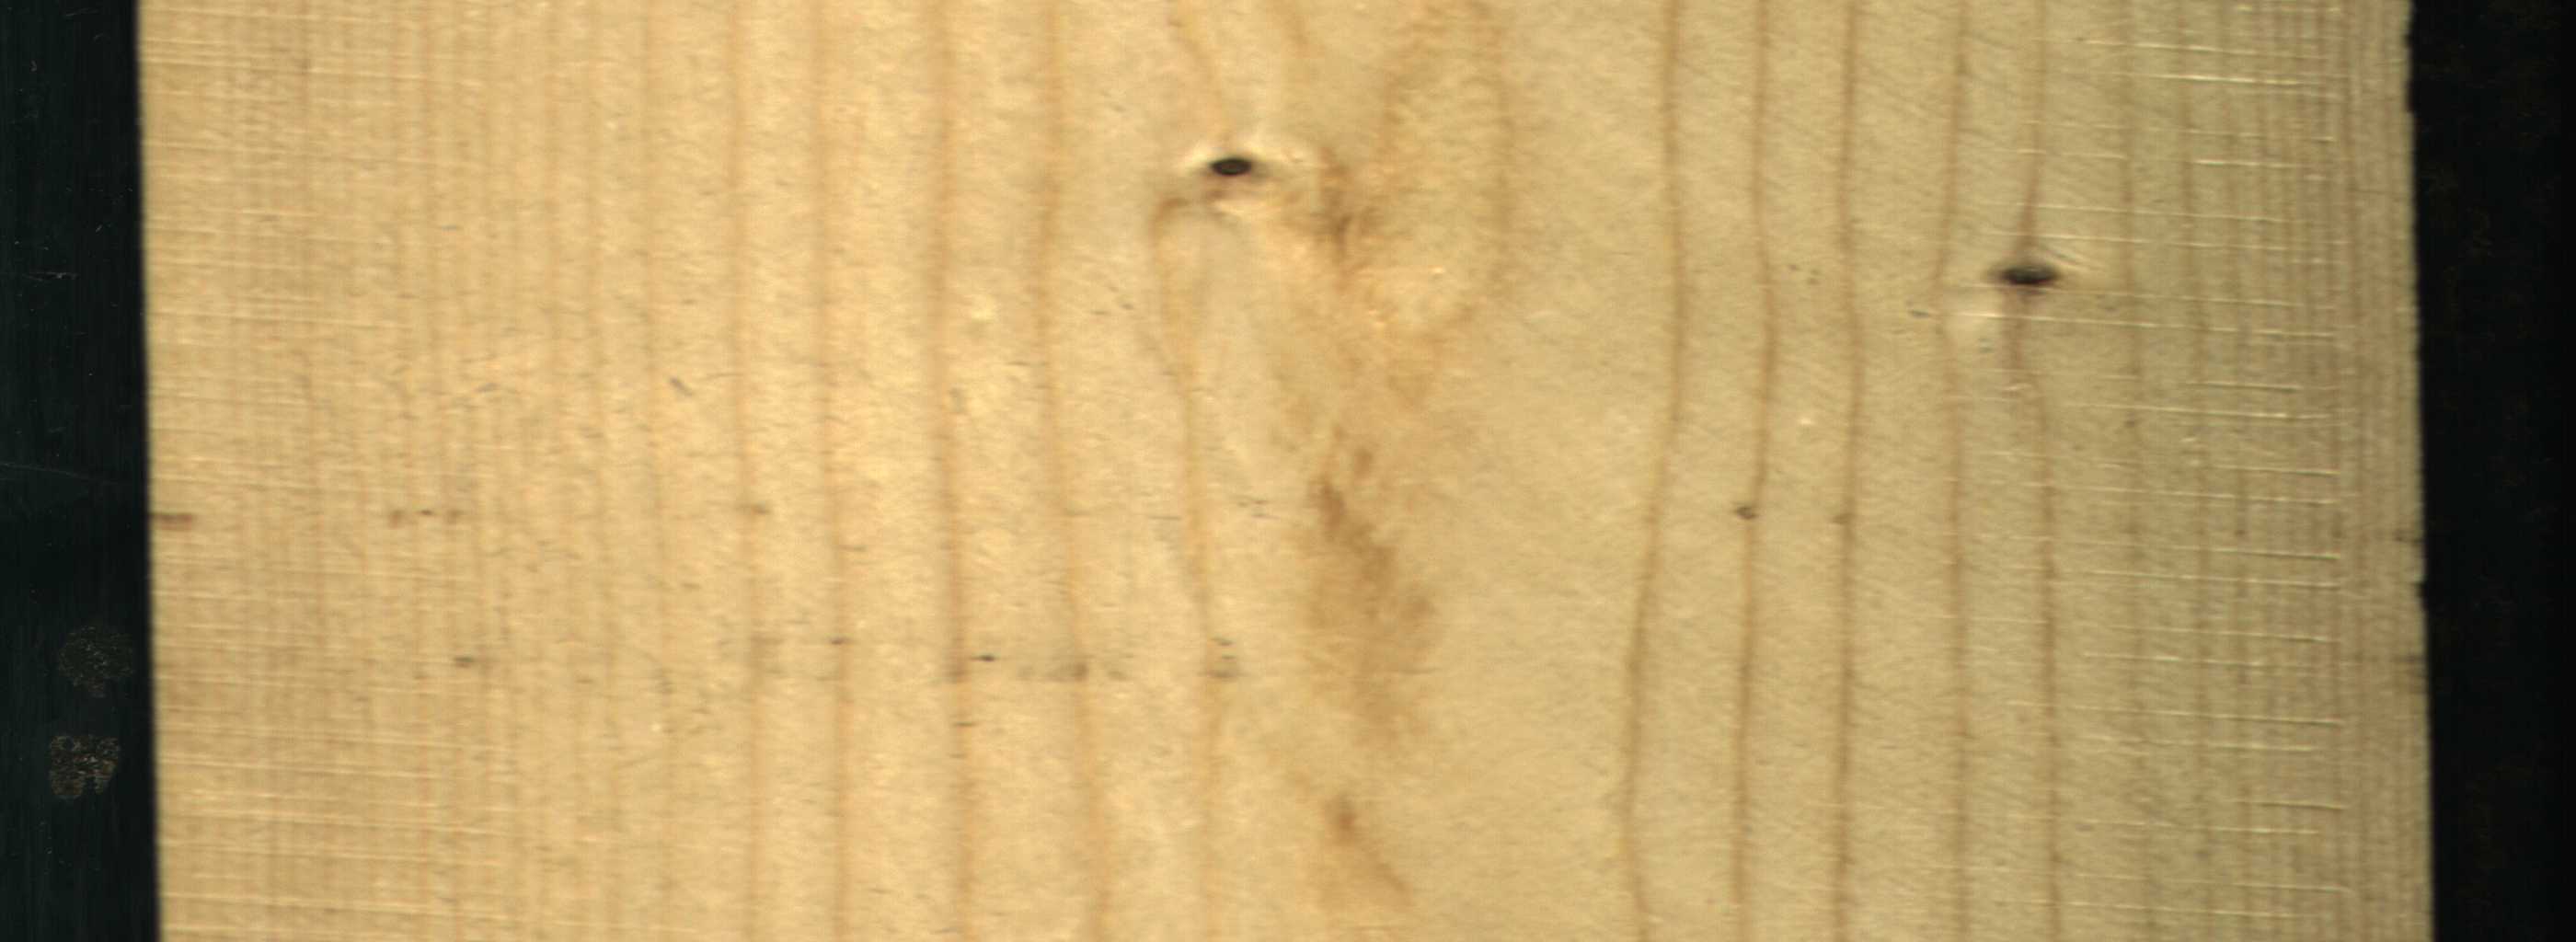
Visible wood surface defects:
Dead_Knot
Dead_Knot